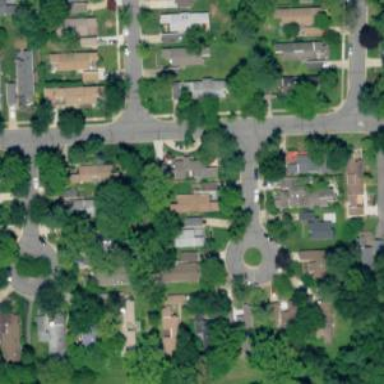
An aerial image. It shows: Residential road with sidewalk on the left.